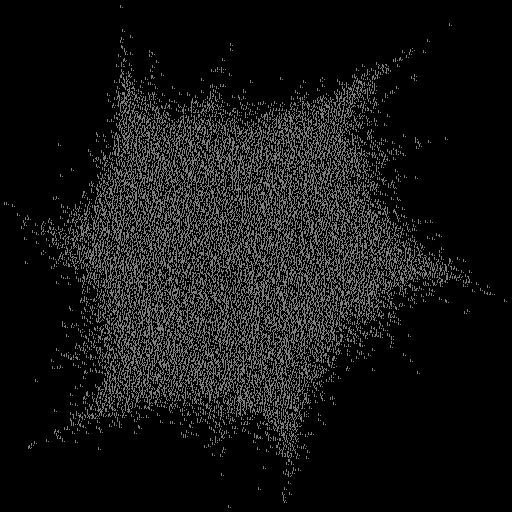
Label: bedder